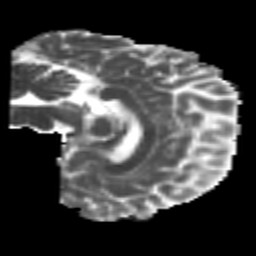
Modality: MD
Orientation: sagittal
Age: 22
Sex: male
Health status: healthy
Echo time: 0.074 s